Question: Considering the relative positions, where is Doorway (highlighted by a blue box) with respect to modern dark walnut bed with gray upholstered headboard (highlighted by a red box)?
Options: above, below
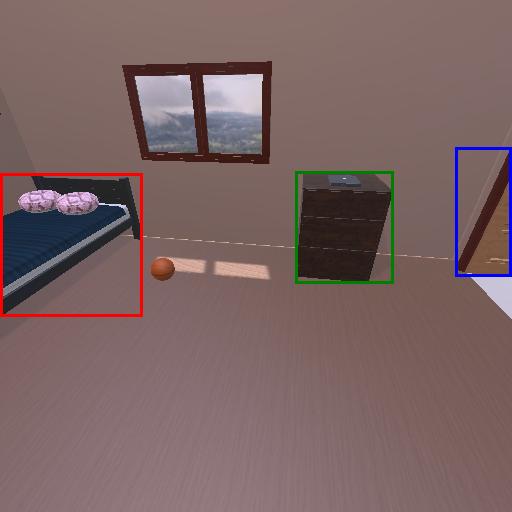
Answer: above